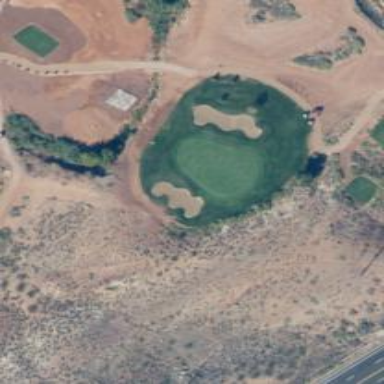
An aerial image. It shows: Golf hole.